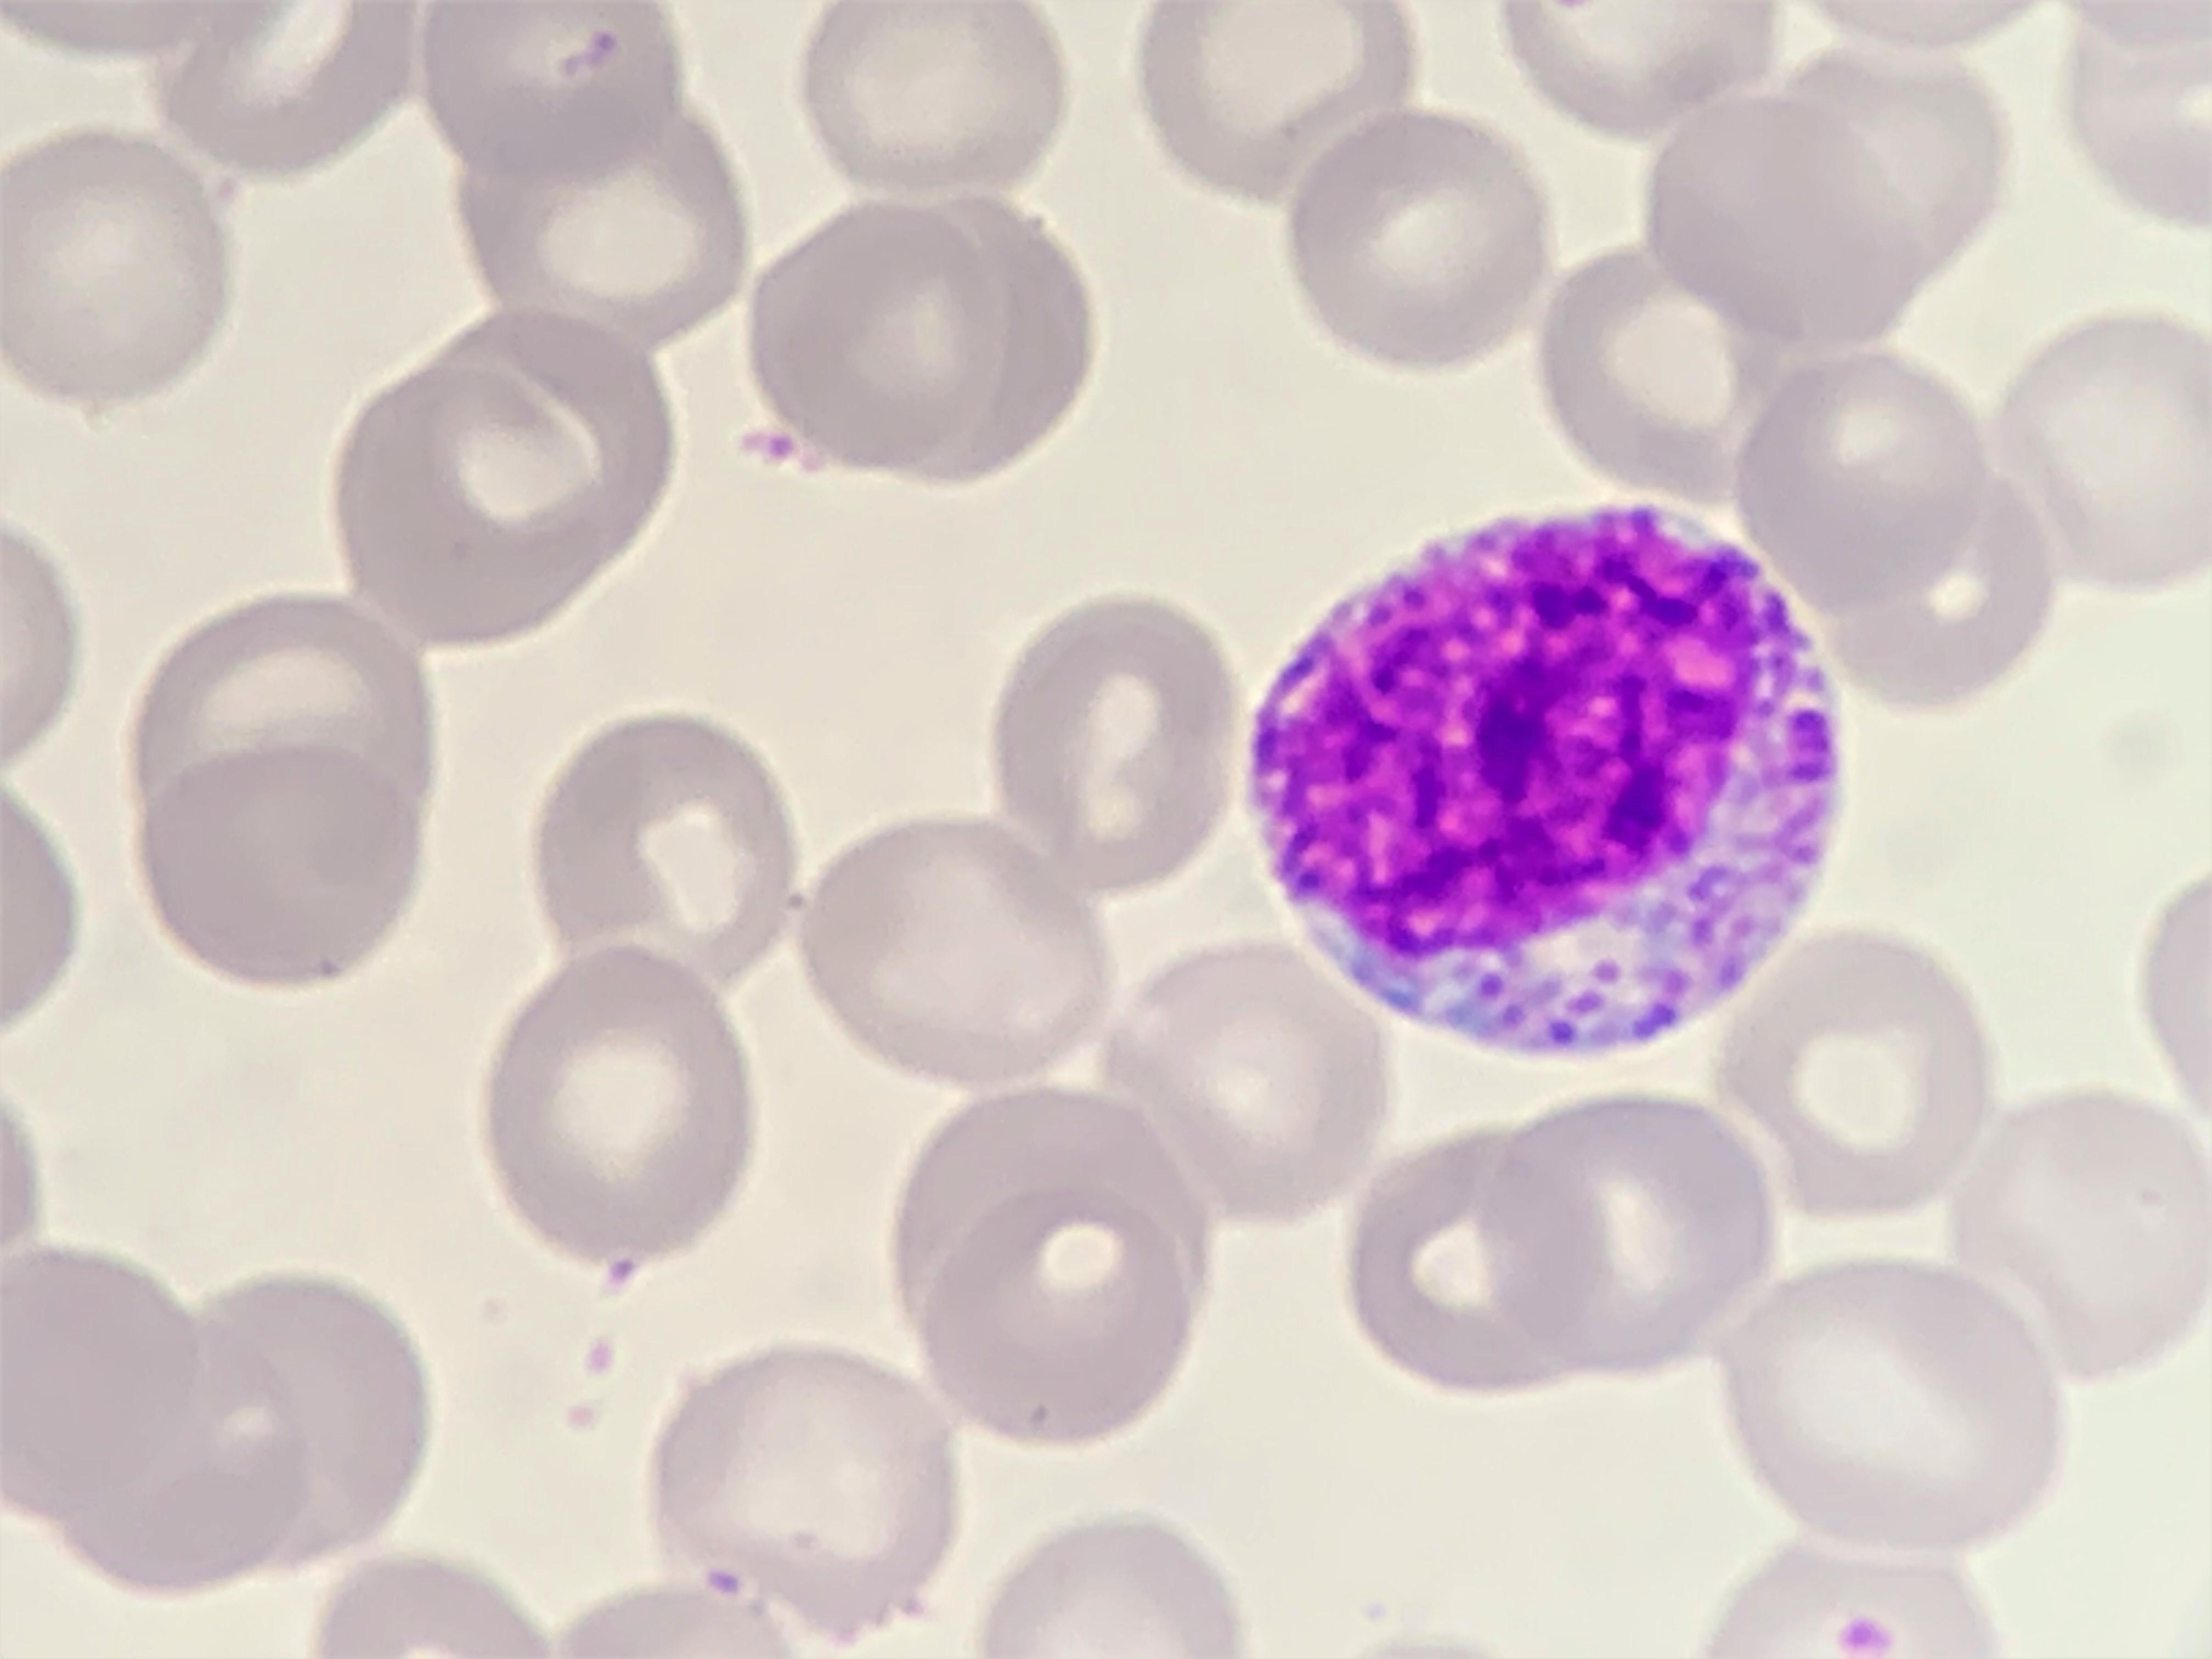
Cell type: MYELOCYTE